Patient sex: F
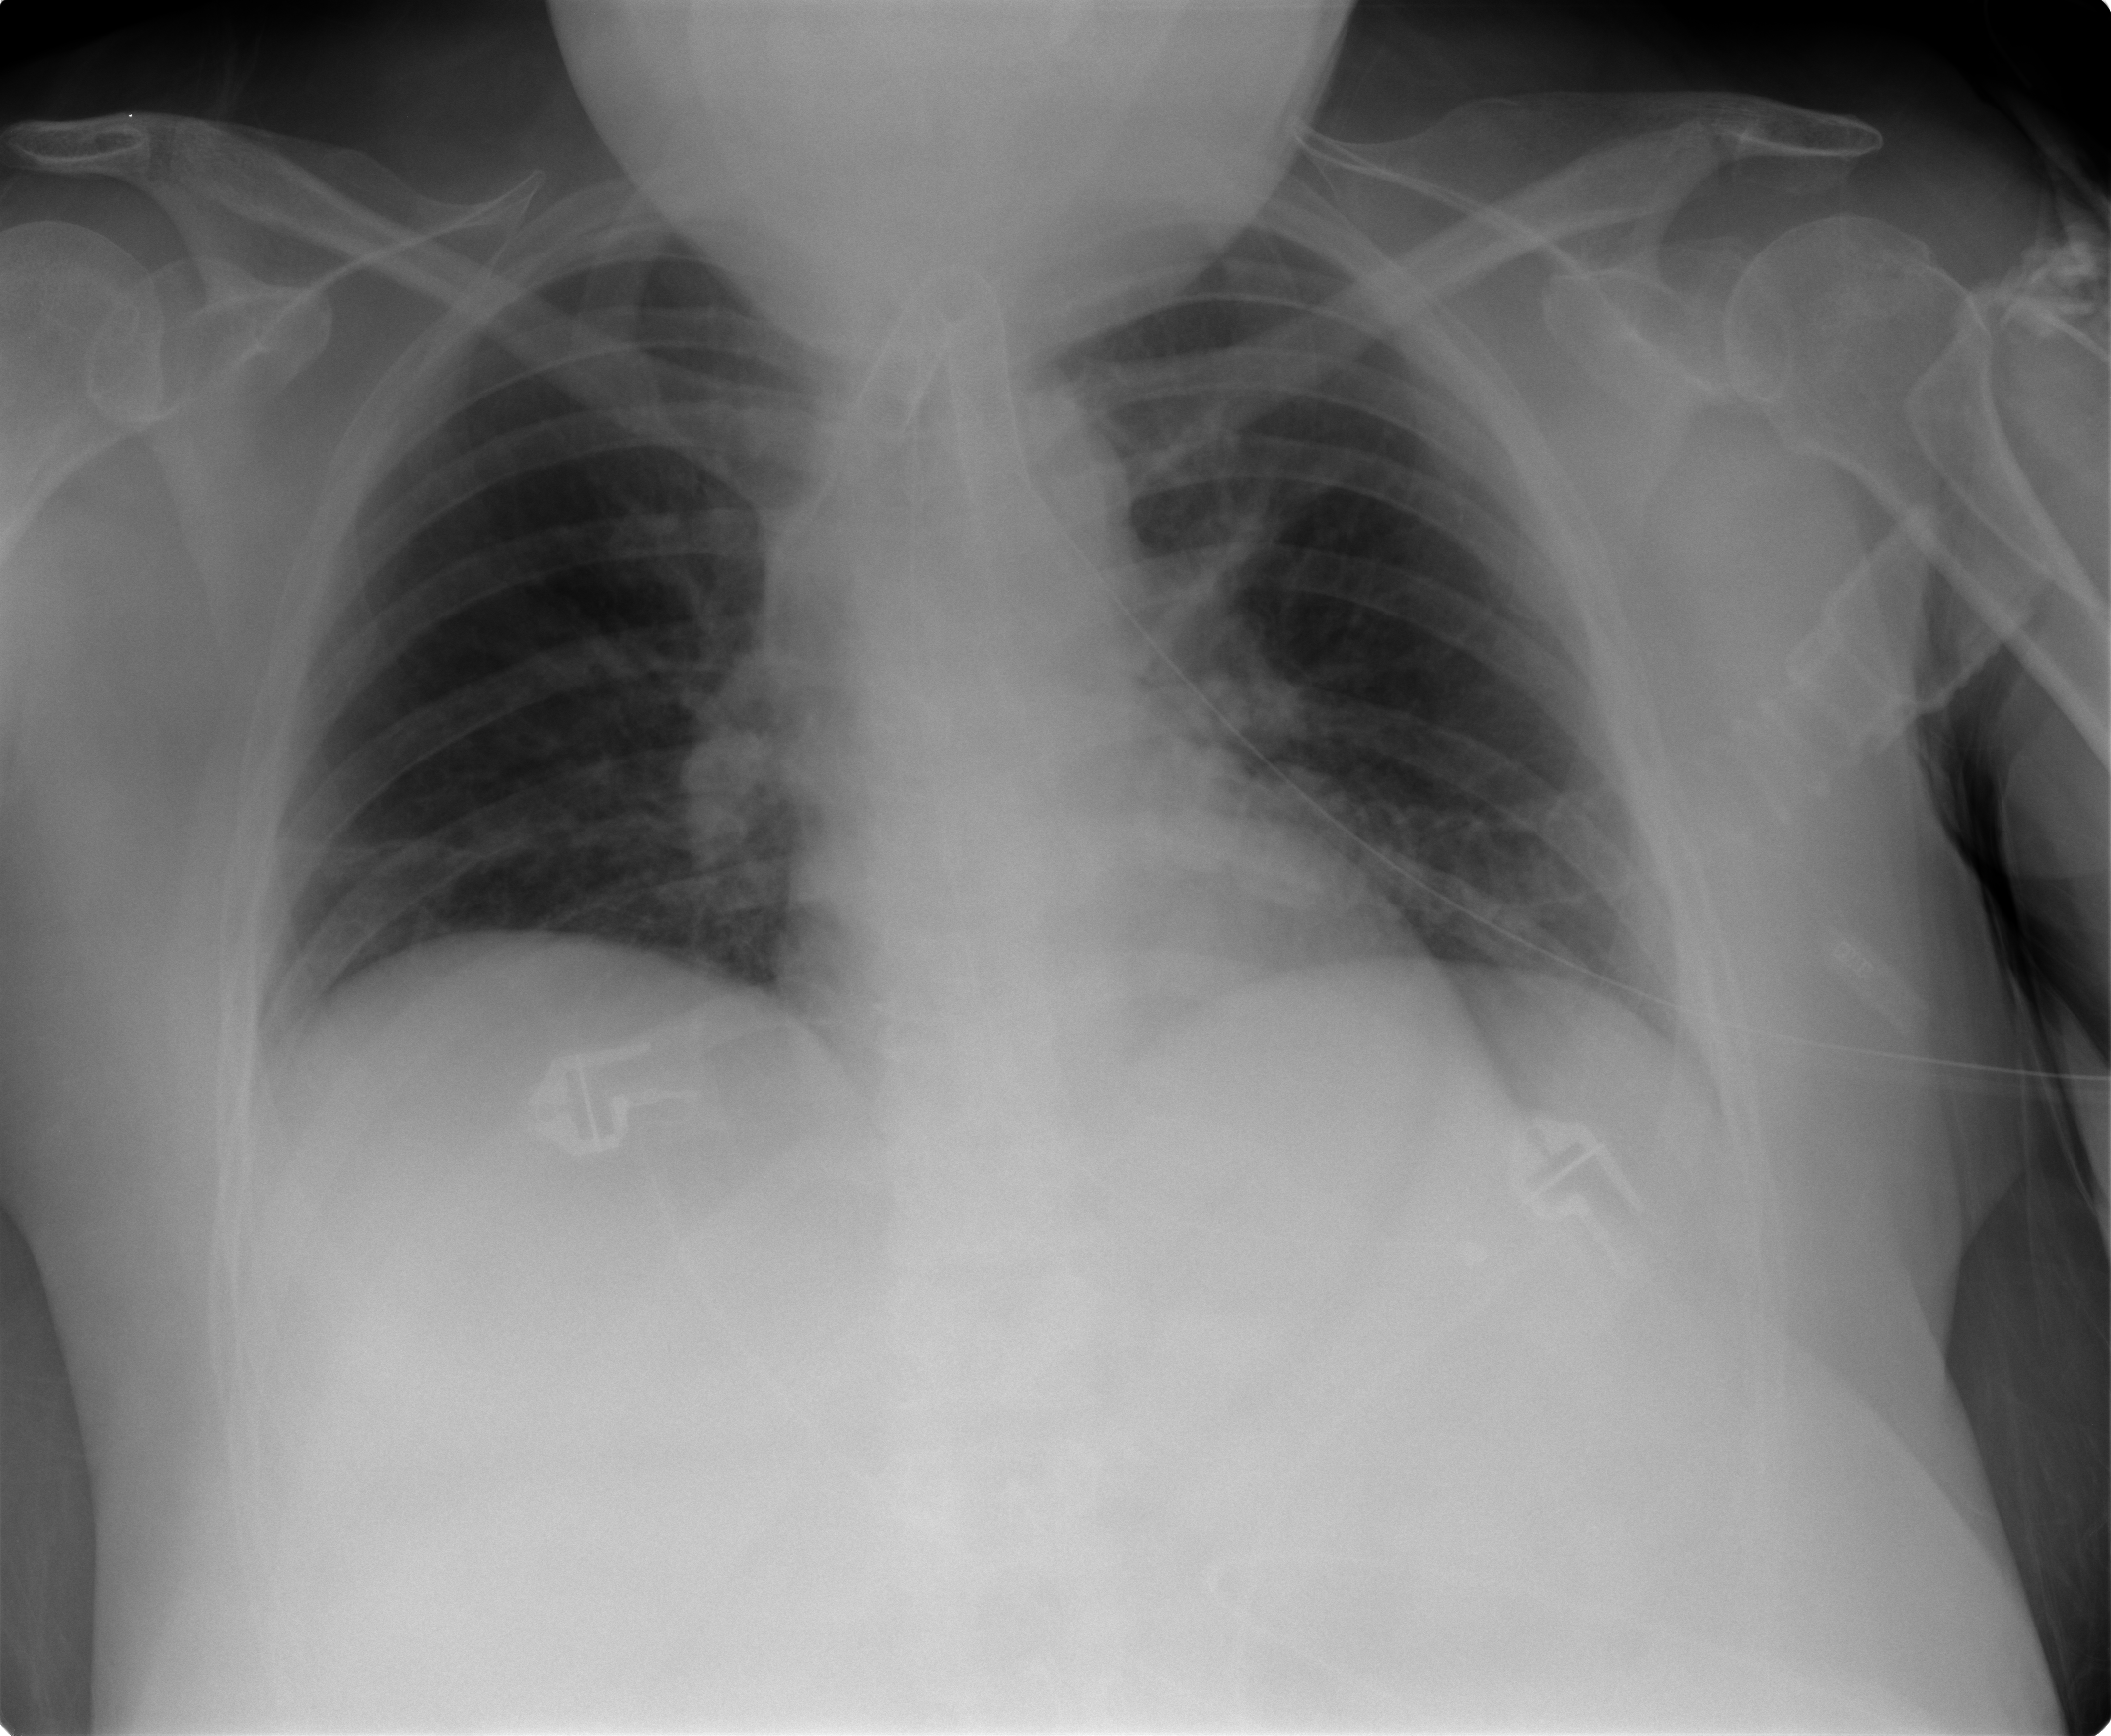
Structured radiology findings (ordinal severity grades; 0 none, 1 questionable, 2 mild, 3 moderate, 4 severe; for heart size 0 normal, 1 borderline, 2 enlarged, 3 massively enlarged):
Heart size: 0
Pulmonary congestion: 2
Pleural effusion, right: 0
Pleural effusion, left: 0
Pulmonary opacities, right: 0
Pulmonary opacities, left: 0
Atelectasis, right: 2
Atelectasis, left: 2